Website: walmart
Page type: gifting
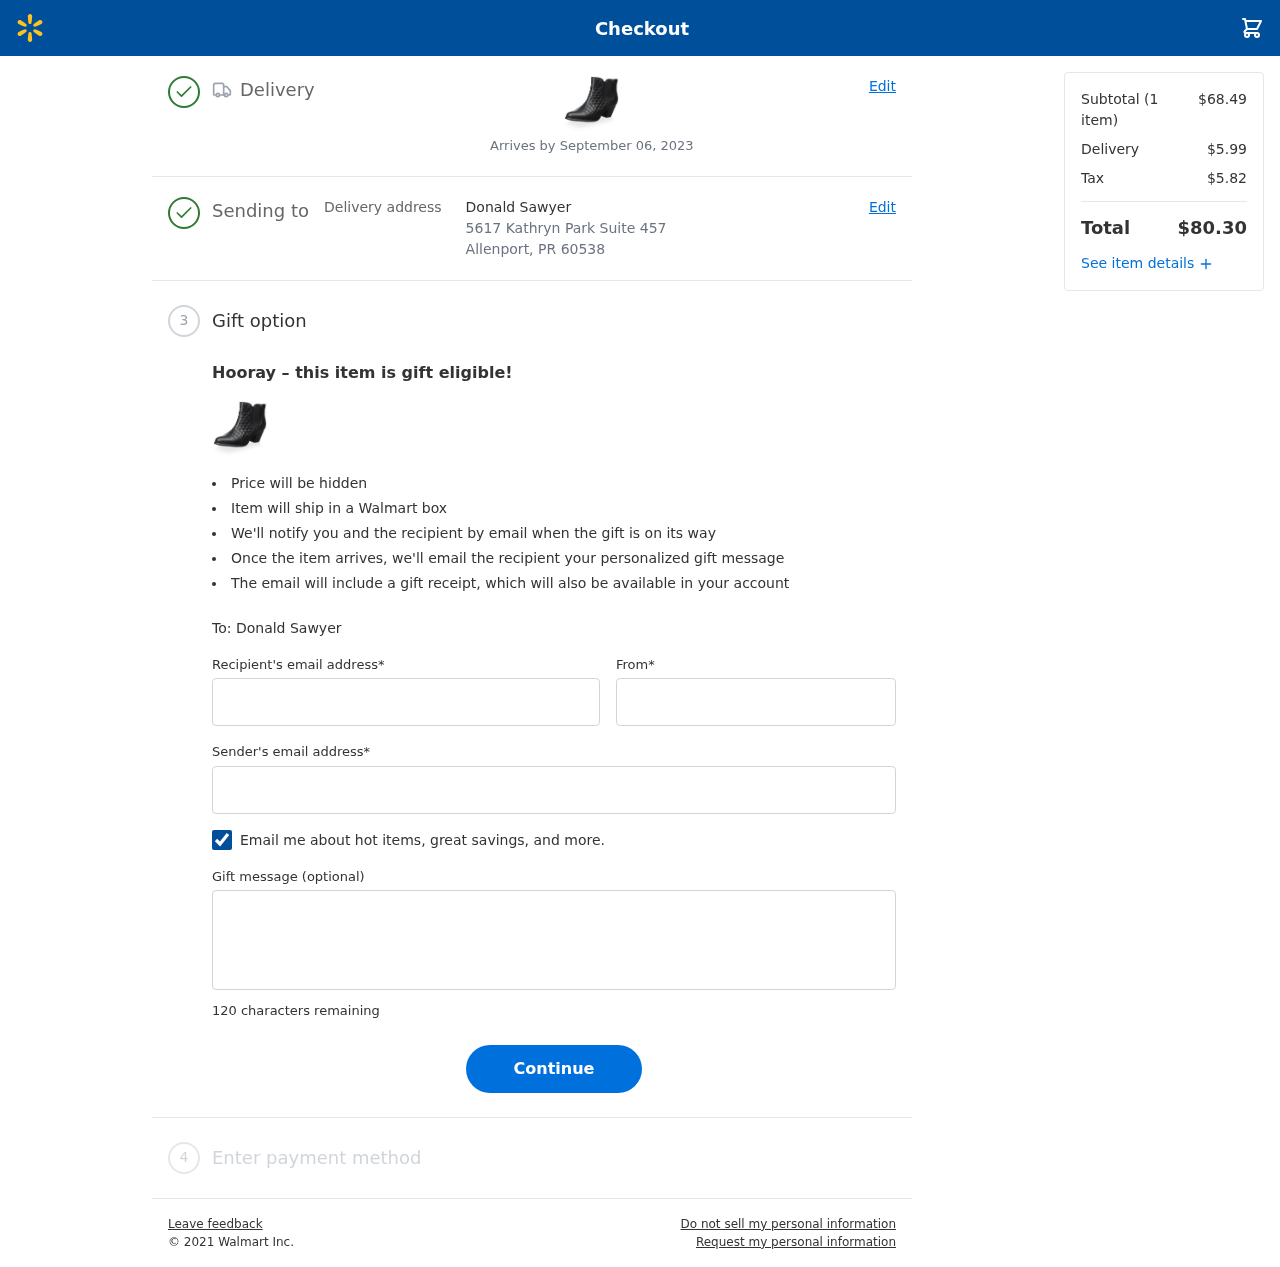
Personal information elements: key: PII_CITY_STATE_ZIP
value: Allenport, PR 60538
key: PII_EMAIL
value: stephanieroberts@hotmail.com
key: PII_FIRSTNAME
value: Stephanie
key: PII_GIFT_EMAIL
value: donald.sawyer@hotmail.com
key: PII_GIFT_FULLNAME
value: Donald Sawyer
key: PII_GIFT_MESSAGE
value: Happy just-because day! I saw these ankle booties and immediately thought of you—perfect for adding some flair to your cozy outfits. Can’t wait to see you rocking them!

Stephanie
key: PII_STREET
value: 5617 Kathryn Park Suite 457
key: PII_GIFT_FIRSTNAME
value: Donald
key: PII_GIFT_LASTNAME
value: Sawyer
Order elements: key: ORDER_DELIVERY_DATE
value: Arrives by September 06, 2023
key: ORDER_NUM_ITEMS
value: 1
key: ORDER_SUBTOTAL
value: $68.49
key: ORDER_SHIPPING_COST
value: $5.99
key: ORDER_TAX
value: $5.82
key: ORDER_TOTAL
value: $80.30